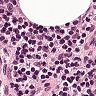
Metastatic tissue present: no